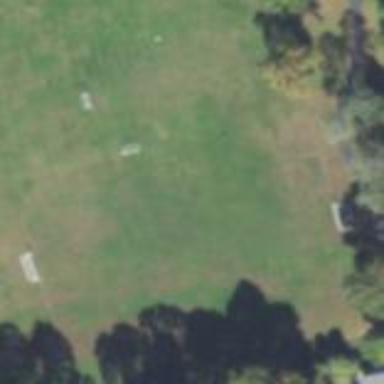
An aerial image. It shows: Soccer pitch for leisureland activities.